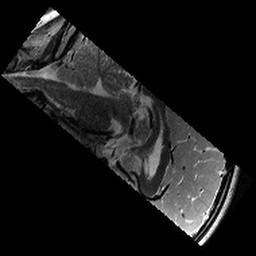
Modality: T2w
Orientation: sagittal
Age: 12
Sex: female
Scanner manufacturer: siemens
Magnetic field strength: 3 T
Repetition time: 9.23 s
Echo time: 0.067 s